Interaction volume radius: 5 \u00c5
Interaction volume height: 25 \u00c5
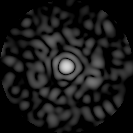
Disorder parameter: 0.8189